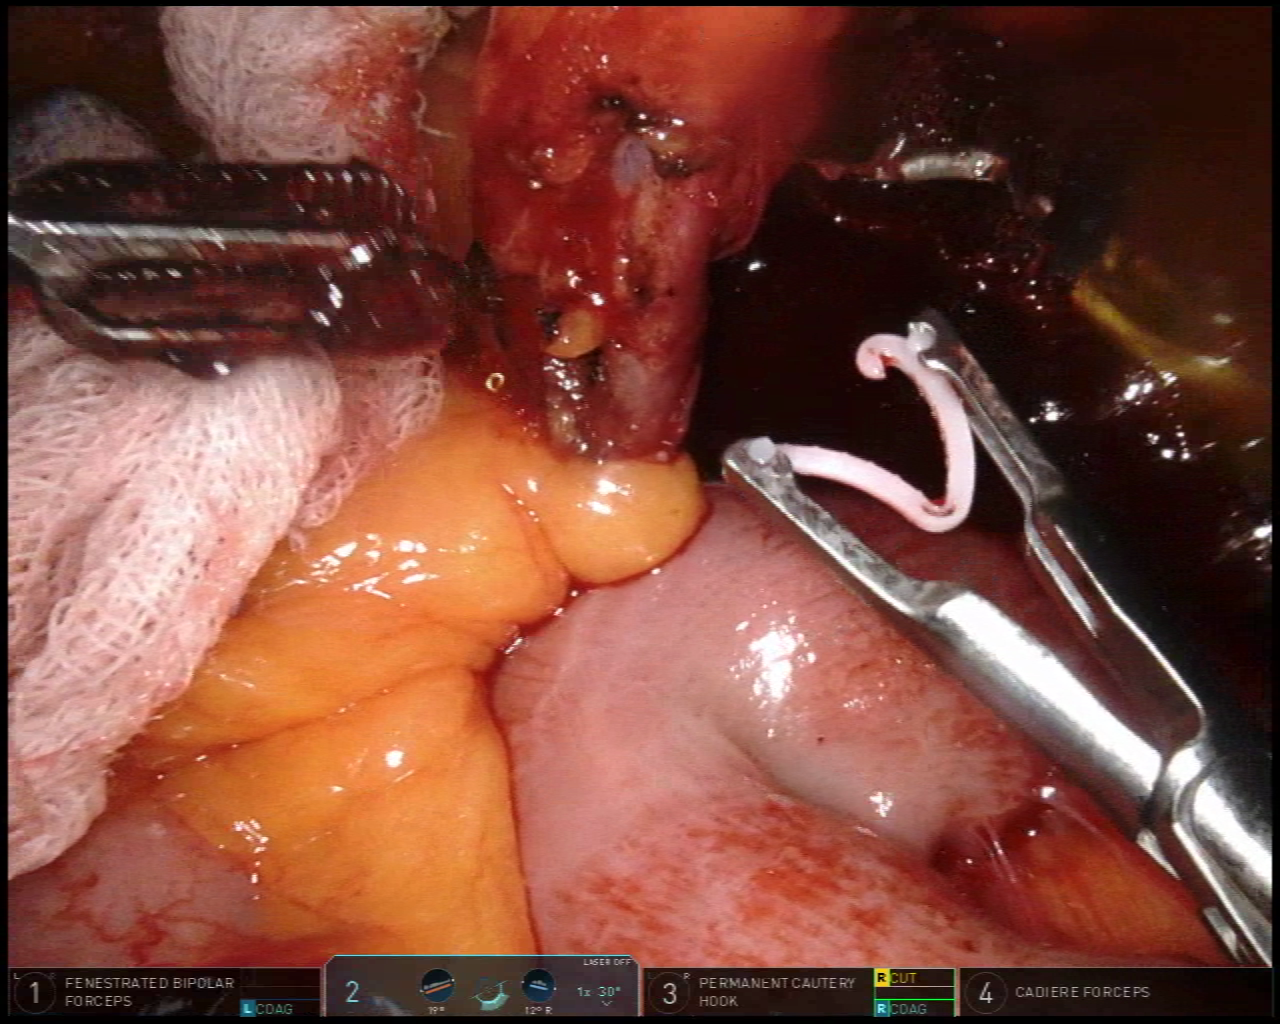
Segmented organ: intestinal_veins
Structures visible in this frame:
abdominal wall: no
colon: yes
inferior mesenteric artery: no
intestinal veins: yes
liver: no
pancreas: no
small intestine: no
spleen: no
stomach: no
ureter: no
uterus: no
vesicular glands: no